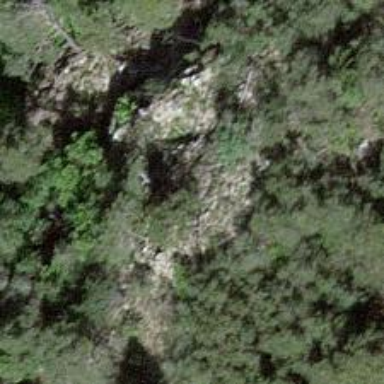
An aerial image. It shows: Natural cliff.